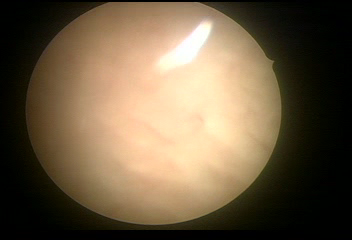
Modality: WLC
Class: Normal mucosa
Bladder cancer association: No